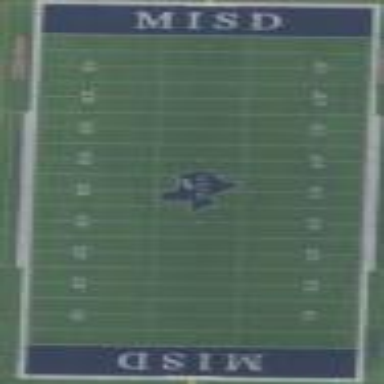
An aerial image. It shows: Pitch for American football.